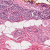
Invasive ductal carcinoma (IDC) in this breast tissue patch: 0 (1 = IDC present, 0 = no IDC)